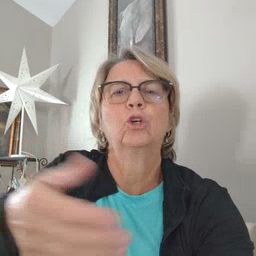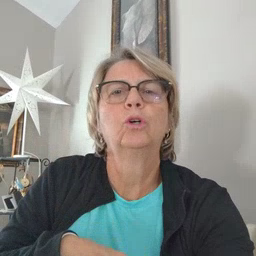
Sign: after